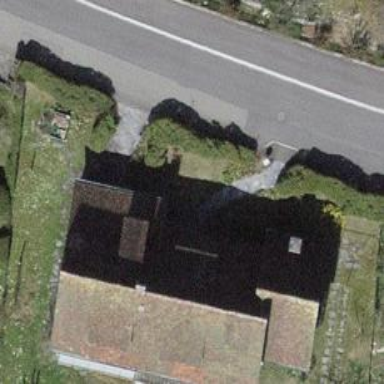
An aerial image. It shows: Residential building.